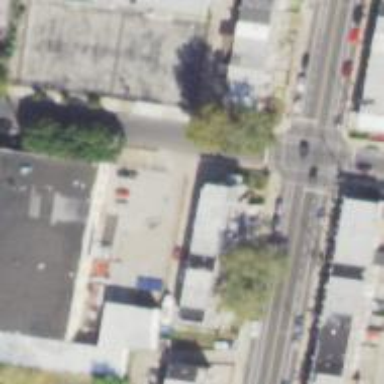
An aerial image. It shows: Alleyway designated as service road.